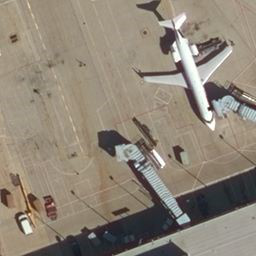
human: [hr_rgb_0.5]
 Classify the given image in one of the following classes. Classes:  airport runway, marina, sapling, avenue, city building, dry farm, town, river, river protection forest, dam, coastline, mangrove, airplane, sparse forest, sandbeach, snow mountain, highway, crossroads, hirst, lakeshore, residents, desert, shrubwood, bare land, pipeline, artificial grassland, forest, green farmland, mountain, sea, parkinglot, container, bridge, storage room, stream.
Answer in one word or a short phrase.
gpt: airplane